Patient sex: F
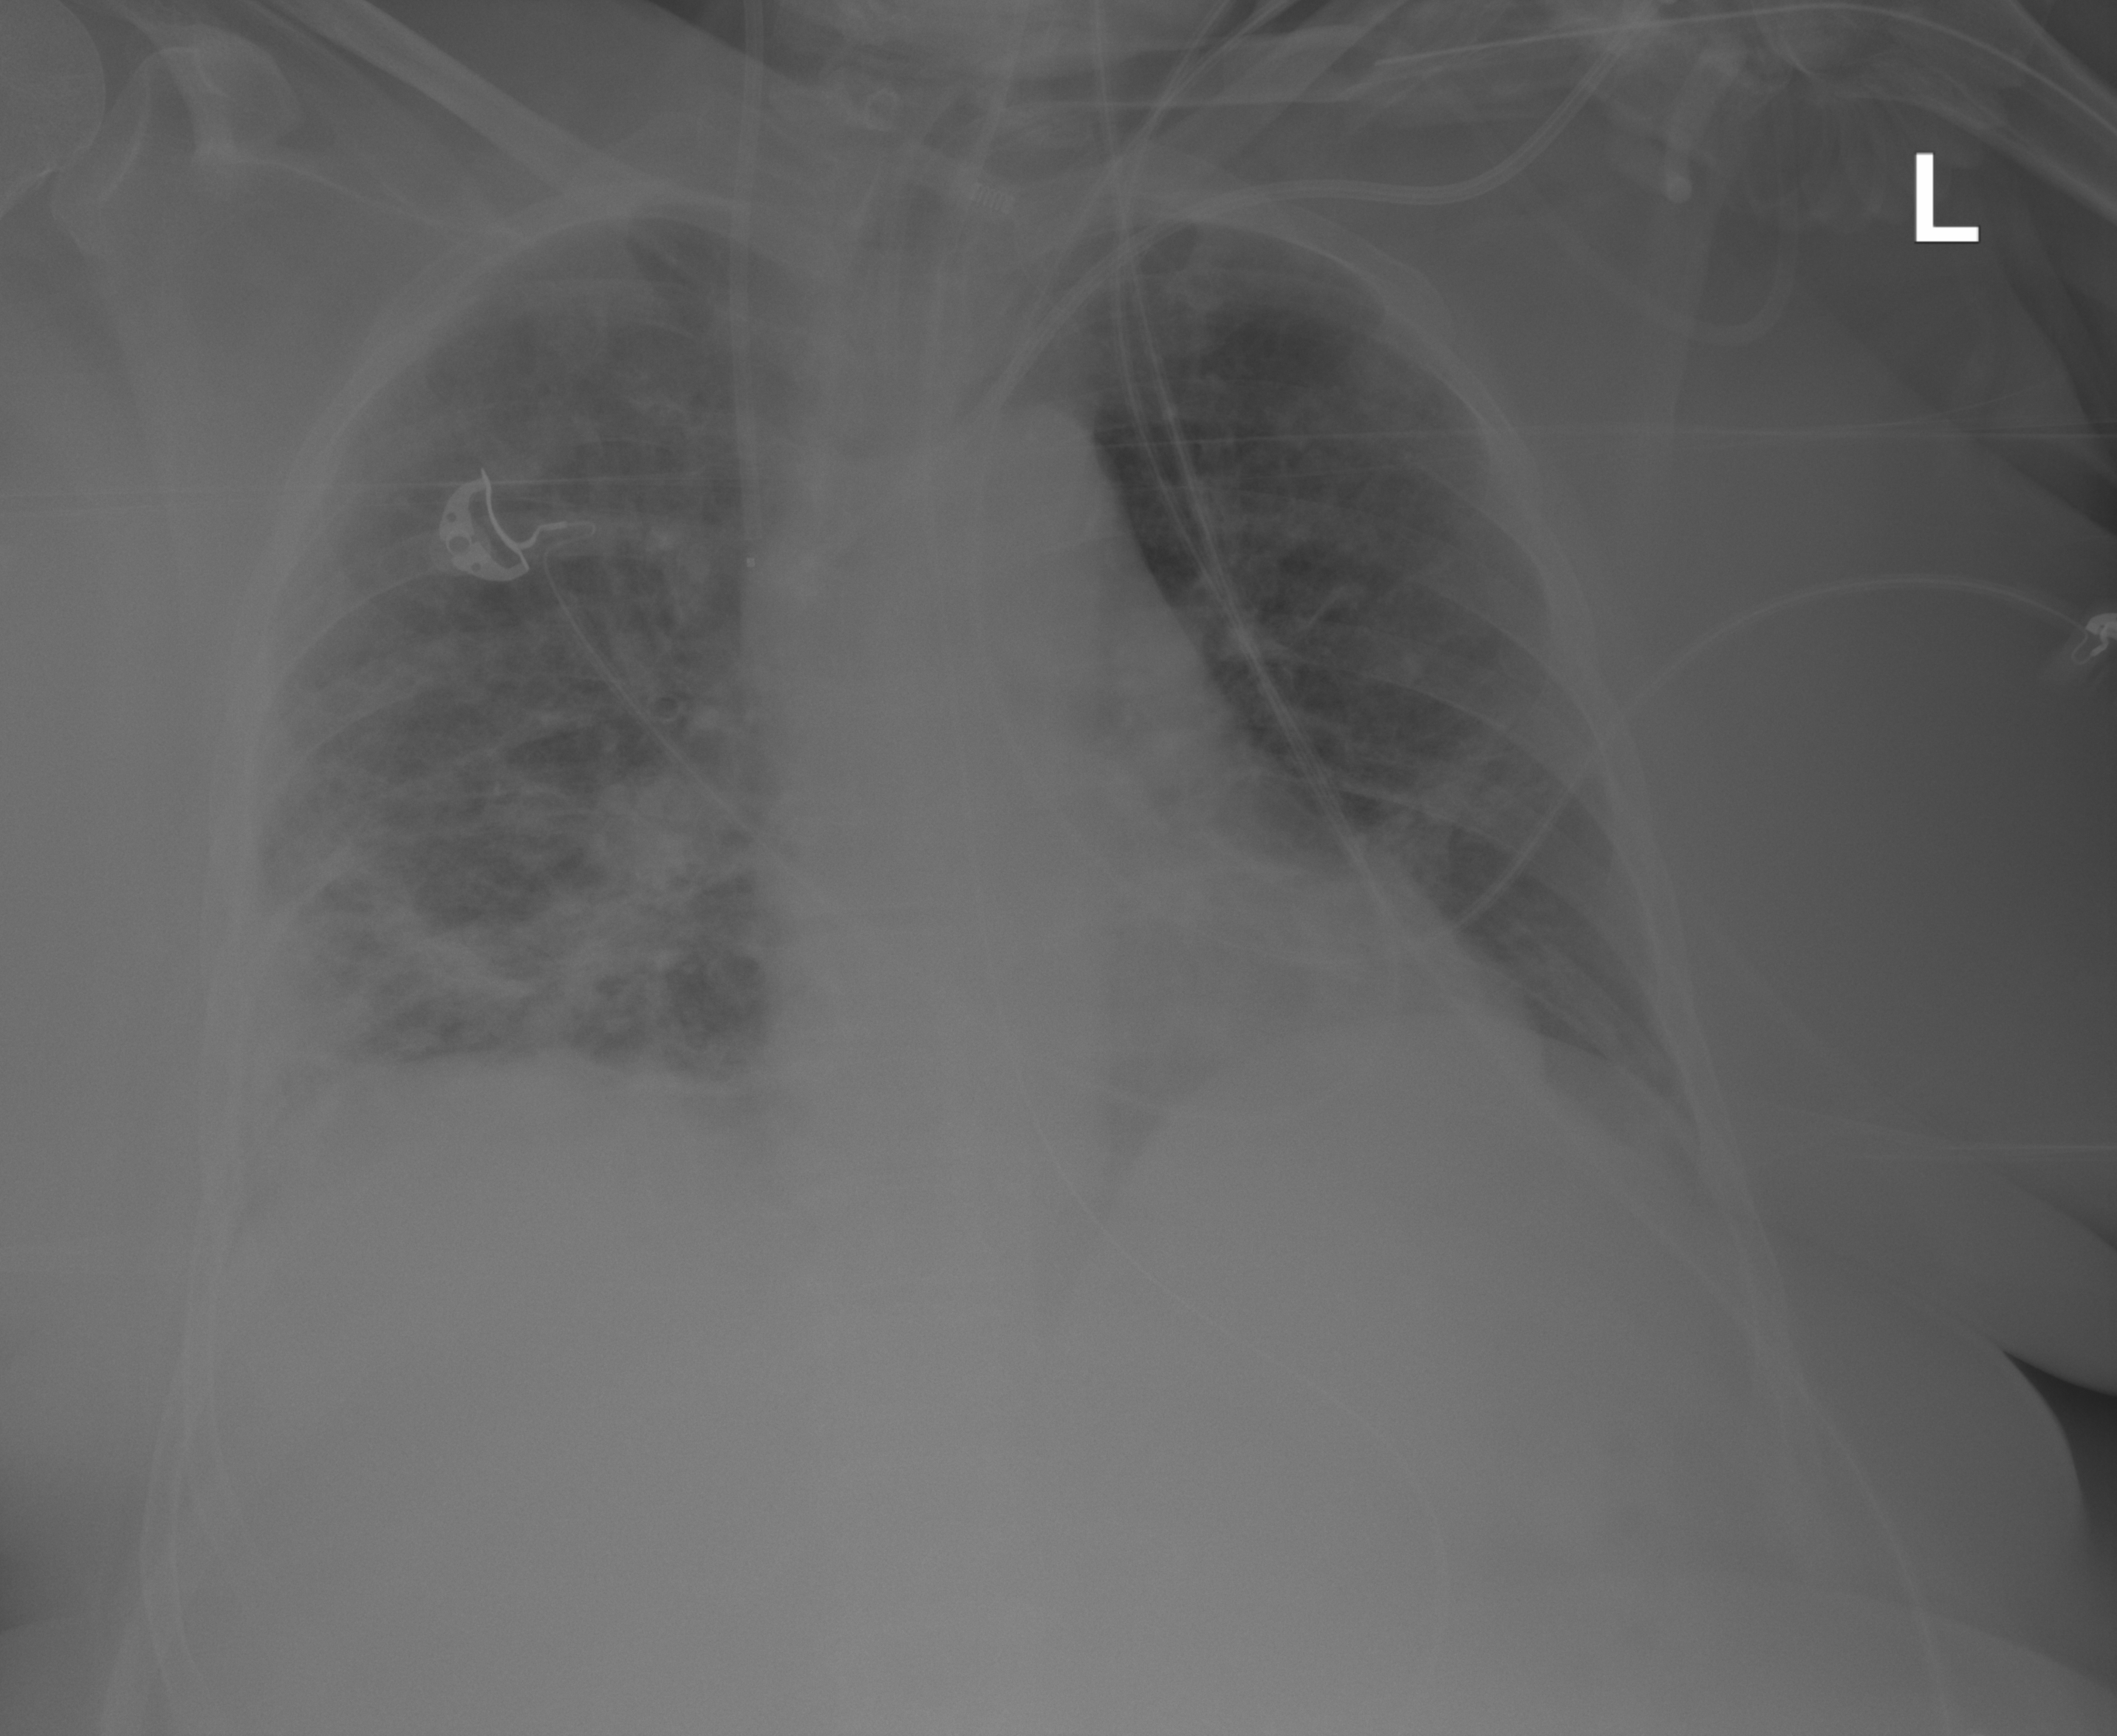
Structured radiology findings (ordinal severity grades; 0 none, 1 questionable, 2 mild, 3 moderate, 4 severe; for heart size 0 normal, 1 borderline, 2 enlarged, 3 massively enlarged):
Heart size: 0
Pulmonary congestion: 0
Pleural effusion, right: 0
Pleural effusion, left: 0
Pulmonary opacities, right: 3
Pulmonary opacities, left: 2
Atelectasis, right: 3
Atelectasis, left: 2